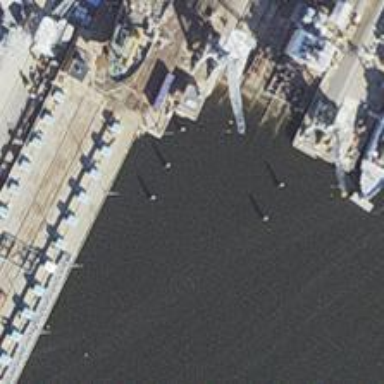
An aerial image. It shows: Industrial shipyard railway yard.